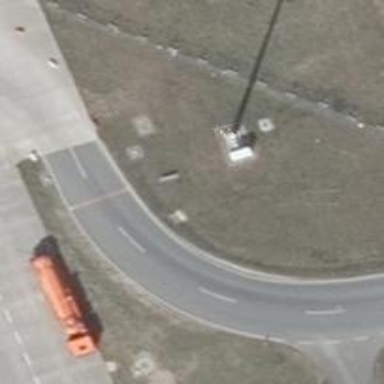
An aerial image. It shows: Mast with floodlight lamps.